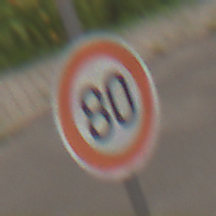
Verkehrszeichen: Geschwindigkeit80
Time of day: MorningAfternoon
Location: Outdoor (Urban)
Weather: Overcast
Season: NotSpecified
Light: Natural